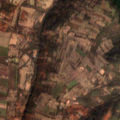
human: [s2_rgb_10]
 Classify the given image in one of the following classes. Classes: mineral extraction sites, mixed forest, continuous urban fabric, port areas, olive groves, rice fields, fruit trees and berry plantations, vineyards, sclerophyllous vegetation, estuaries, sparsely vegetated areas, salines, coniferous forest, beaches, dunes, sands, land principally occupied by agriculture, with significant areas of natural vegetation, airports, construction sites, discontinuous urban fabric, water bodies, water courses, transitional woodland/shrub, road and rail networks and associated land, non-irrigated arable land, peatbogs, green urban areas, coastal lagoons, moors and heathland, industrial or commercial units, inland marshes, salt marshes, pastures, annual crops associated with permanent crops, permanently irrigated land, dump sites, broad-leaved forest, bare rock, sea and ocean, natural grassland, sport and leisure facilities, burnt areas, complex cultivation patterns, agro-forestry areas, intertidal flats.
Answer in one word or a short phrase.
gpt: non-irrigated arable land, complex cultivation patterns, broad-leaved forest, mixed forest, transitional woodland/shrub